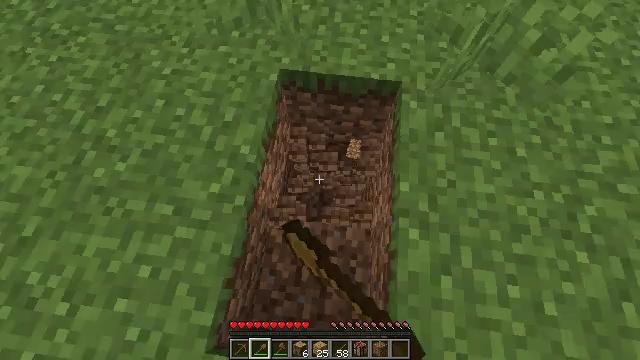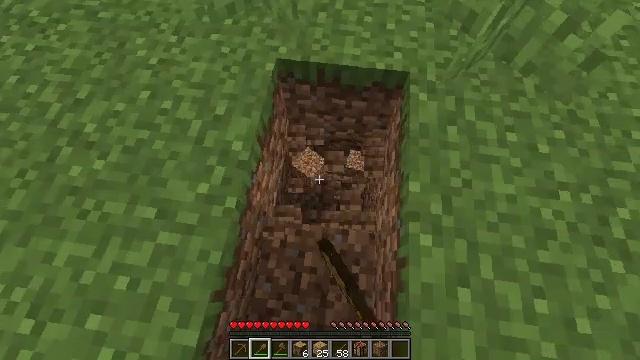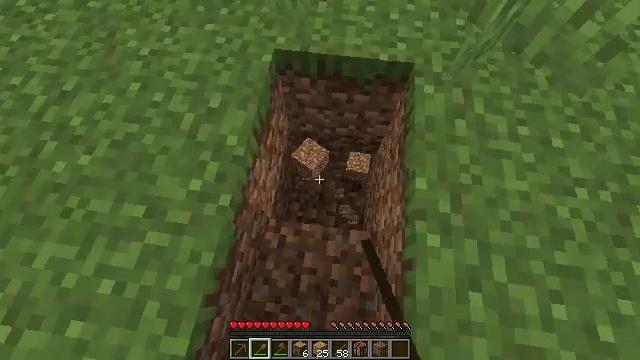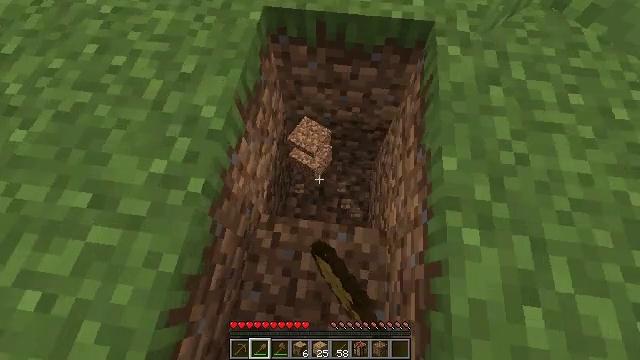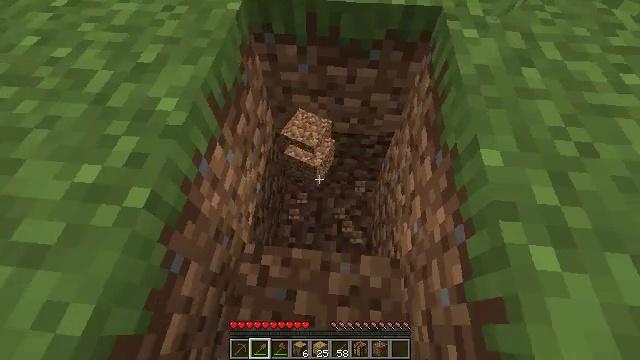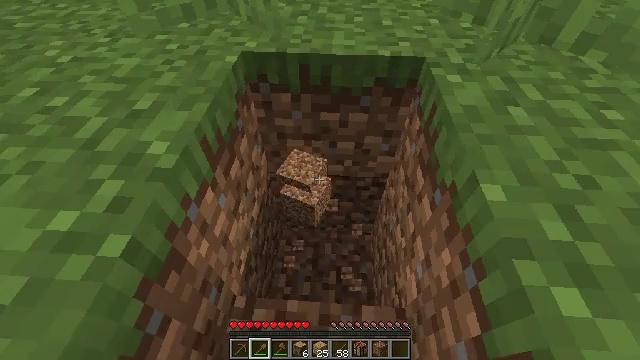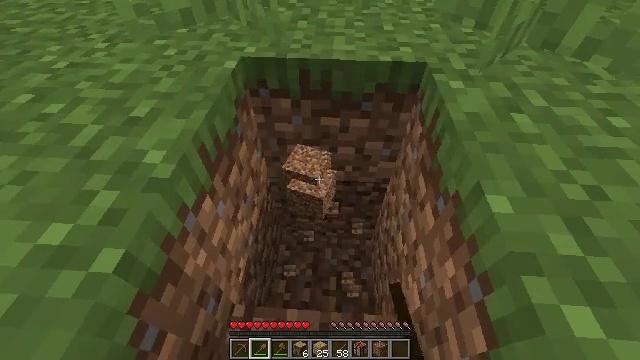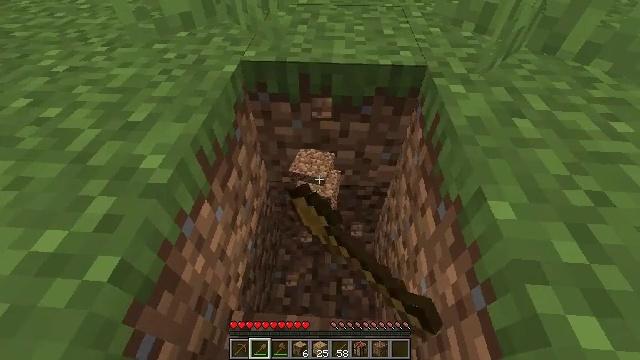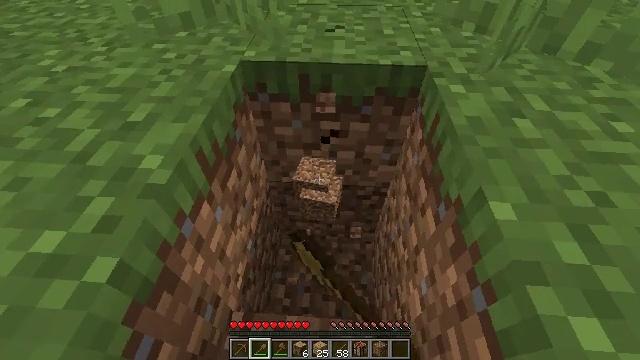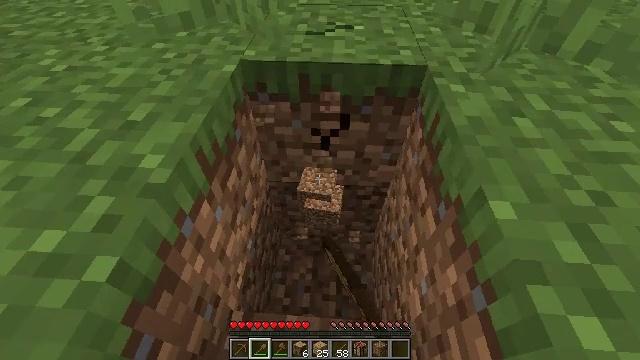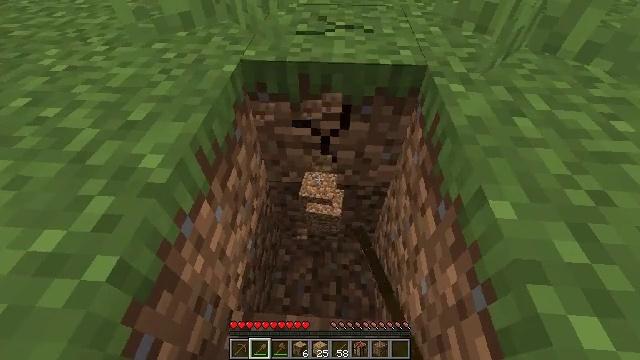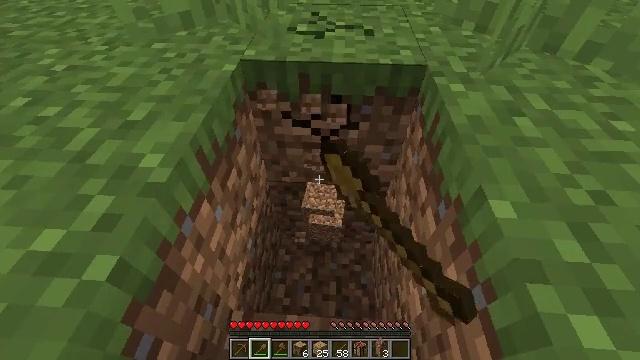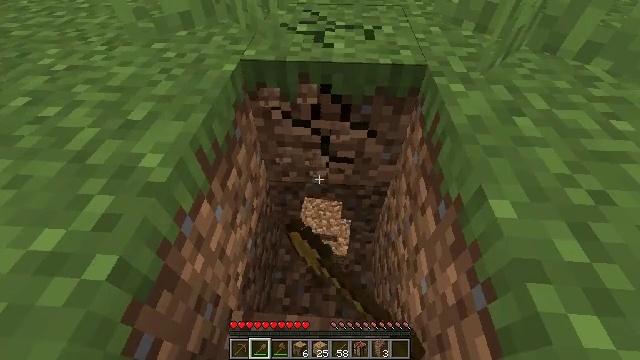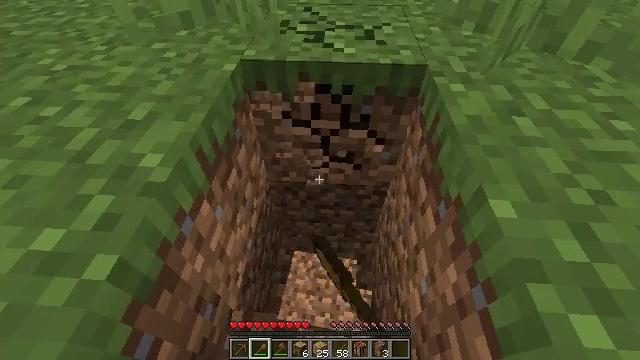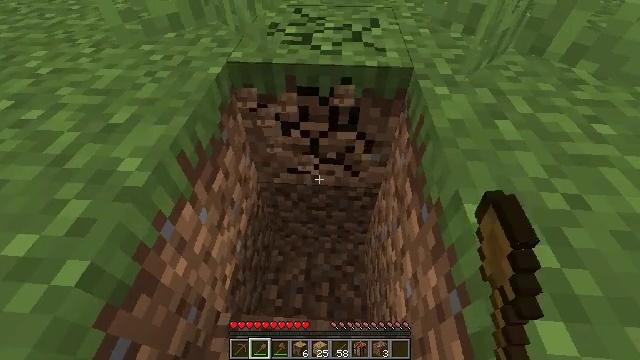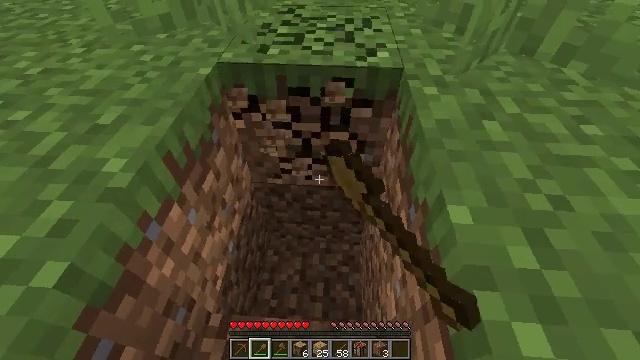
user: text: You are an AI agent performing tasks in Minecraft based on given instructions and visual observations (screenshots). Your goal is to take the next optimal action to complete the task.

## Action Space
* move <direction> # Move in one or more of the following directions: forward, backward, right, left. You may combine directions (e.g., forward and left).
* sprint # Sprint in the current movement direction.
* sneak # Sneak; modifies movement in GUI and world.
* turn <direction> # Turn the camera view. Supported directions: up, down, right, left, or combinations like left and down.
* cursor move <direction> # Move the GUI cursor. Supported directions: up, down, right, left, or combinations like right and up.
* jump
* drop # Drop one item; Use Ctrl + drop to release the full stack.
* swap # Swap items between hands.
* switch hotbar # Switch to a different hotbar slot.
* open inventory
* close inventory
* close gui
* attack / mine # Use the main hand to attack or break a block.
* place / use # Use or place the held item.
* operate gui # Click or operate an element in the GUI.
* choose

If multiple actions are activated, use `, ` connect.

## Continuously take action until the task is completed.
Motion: motion action
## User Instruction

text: Break the grass block.
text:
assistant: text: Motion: attack / mine
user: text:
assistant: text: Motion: attack / mine
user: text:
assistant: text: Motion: attack / mine
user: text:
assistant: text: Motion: turn right and up, attack / mine
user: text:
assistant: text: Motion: turn right and up, attack / mine
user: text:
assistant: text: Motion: attack / mine
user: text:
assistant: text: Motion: attack / mine
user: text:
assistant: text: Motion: attack / mine
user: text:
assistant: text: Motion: attack / mine
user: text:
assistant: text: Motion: attack / mine
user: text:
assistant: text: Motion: attack / mine
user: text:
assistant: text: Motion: attack / mine
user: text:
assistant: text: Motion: attack / mine
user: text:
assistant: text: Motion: move right, attack / mine
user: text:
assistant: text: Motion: move right, attack / mine
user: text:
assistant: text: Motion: move right, attack / mine
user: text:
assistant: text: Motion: attack / mine
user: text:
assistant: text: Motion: attack / mine
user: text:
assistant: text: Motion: attack / mine
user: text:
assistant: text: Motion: attack / mine
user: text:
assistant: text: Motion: attack / mine